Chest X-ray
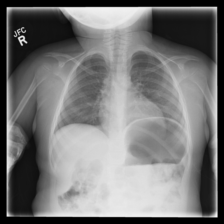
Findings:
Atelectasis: negative
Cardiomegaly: negative
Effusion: negative
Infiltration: positive
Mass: negative
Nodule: negative
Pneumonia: negative
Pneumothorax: negative
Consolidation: negative
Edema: negative
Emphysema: negative
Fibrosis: negative
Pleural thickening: negative
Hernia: negative